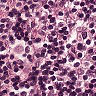
Metastatic tissue present: no